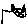
Label: cat